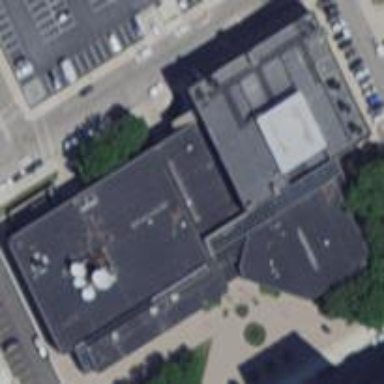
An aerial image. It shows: Commercial building serving as television studio.